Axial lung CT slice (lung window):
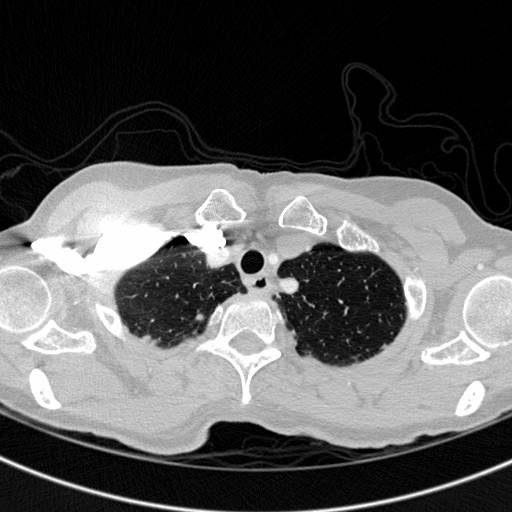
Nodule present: no